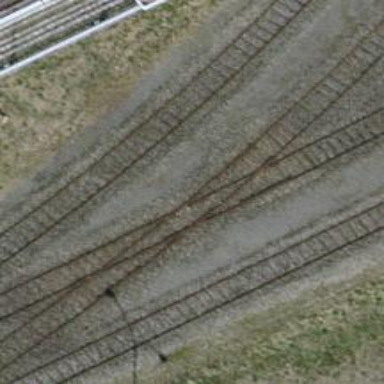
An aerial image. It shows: Railway spur service.